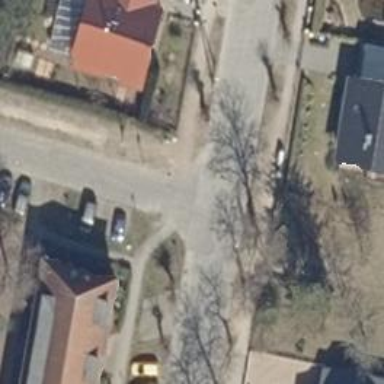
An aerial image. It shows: Road with "give way" sign.